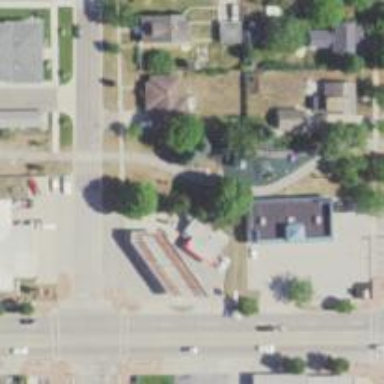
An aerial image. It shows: Convenience shop.